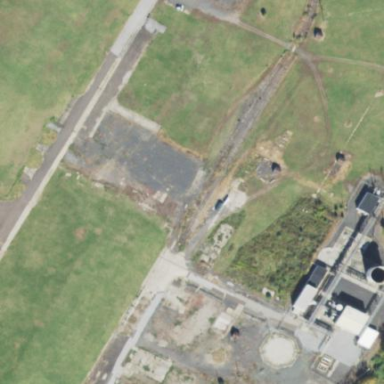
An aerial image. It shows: Brownfield site.